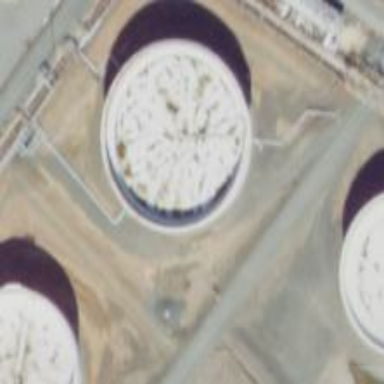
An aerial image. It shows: Storage tank building.